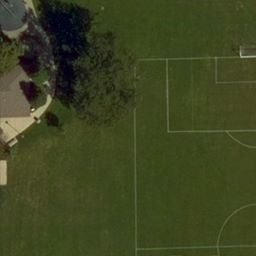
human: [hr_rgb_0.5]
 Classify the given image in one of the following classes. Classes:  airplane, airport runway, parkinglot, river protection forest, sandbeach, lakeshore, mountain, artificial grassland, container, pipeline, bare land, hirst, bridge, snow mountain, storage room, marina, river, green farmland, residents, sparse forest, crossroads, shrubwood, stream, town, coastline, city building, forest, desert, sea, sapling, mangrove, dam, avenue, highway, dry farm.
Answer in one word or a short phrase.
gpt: artificial grassland